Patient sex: F
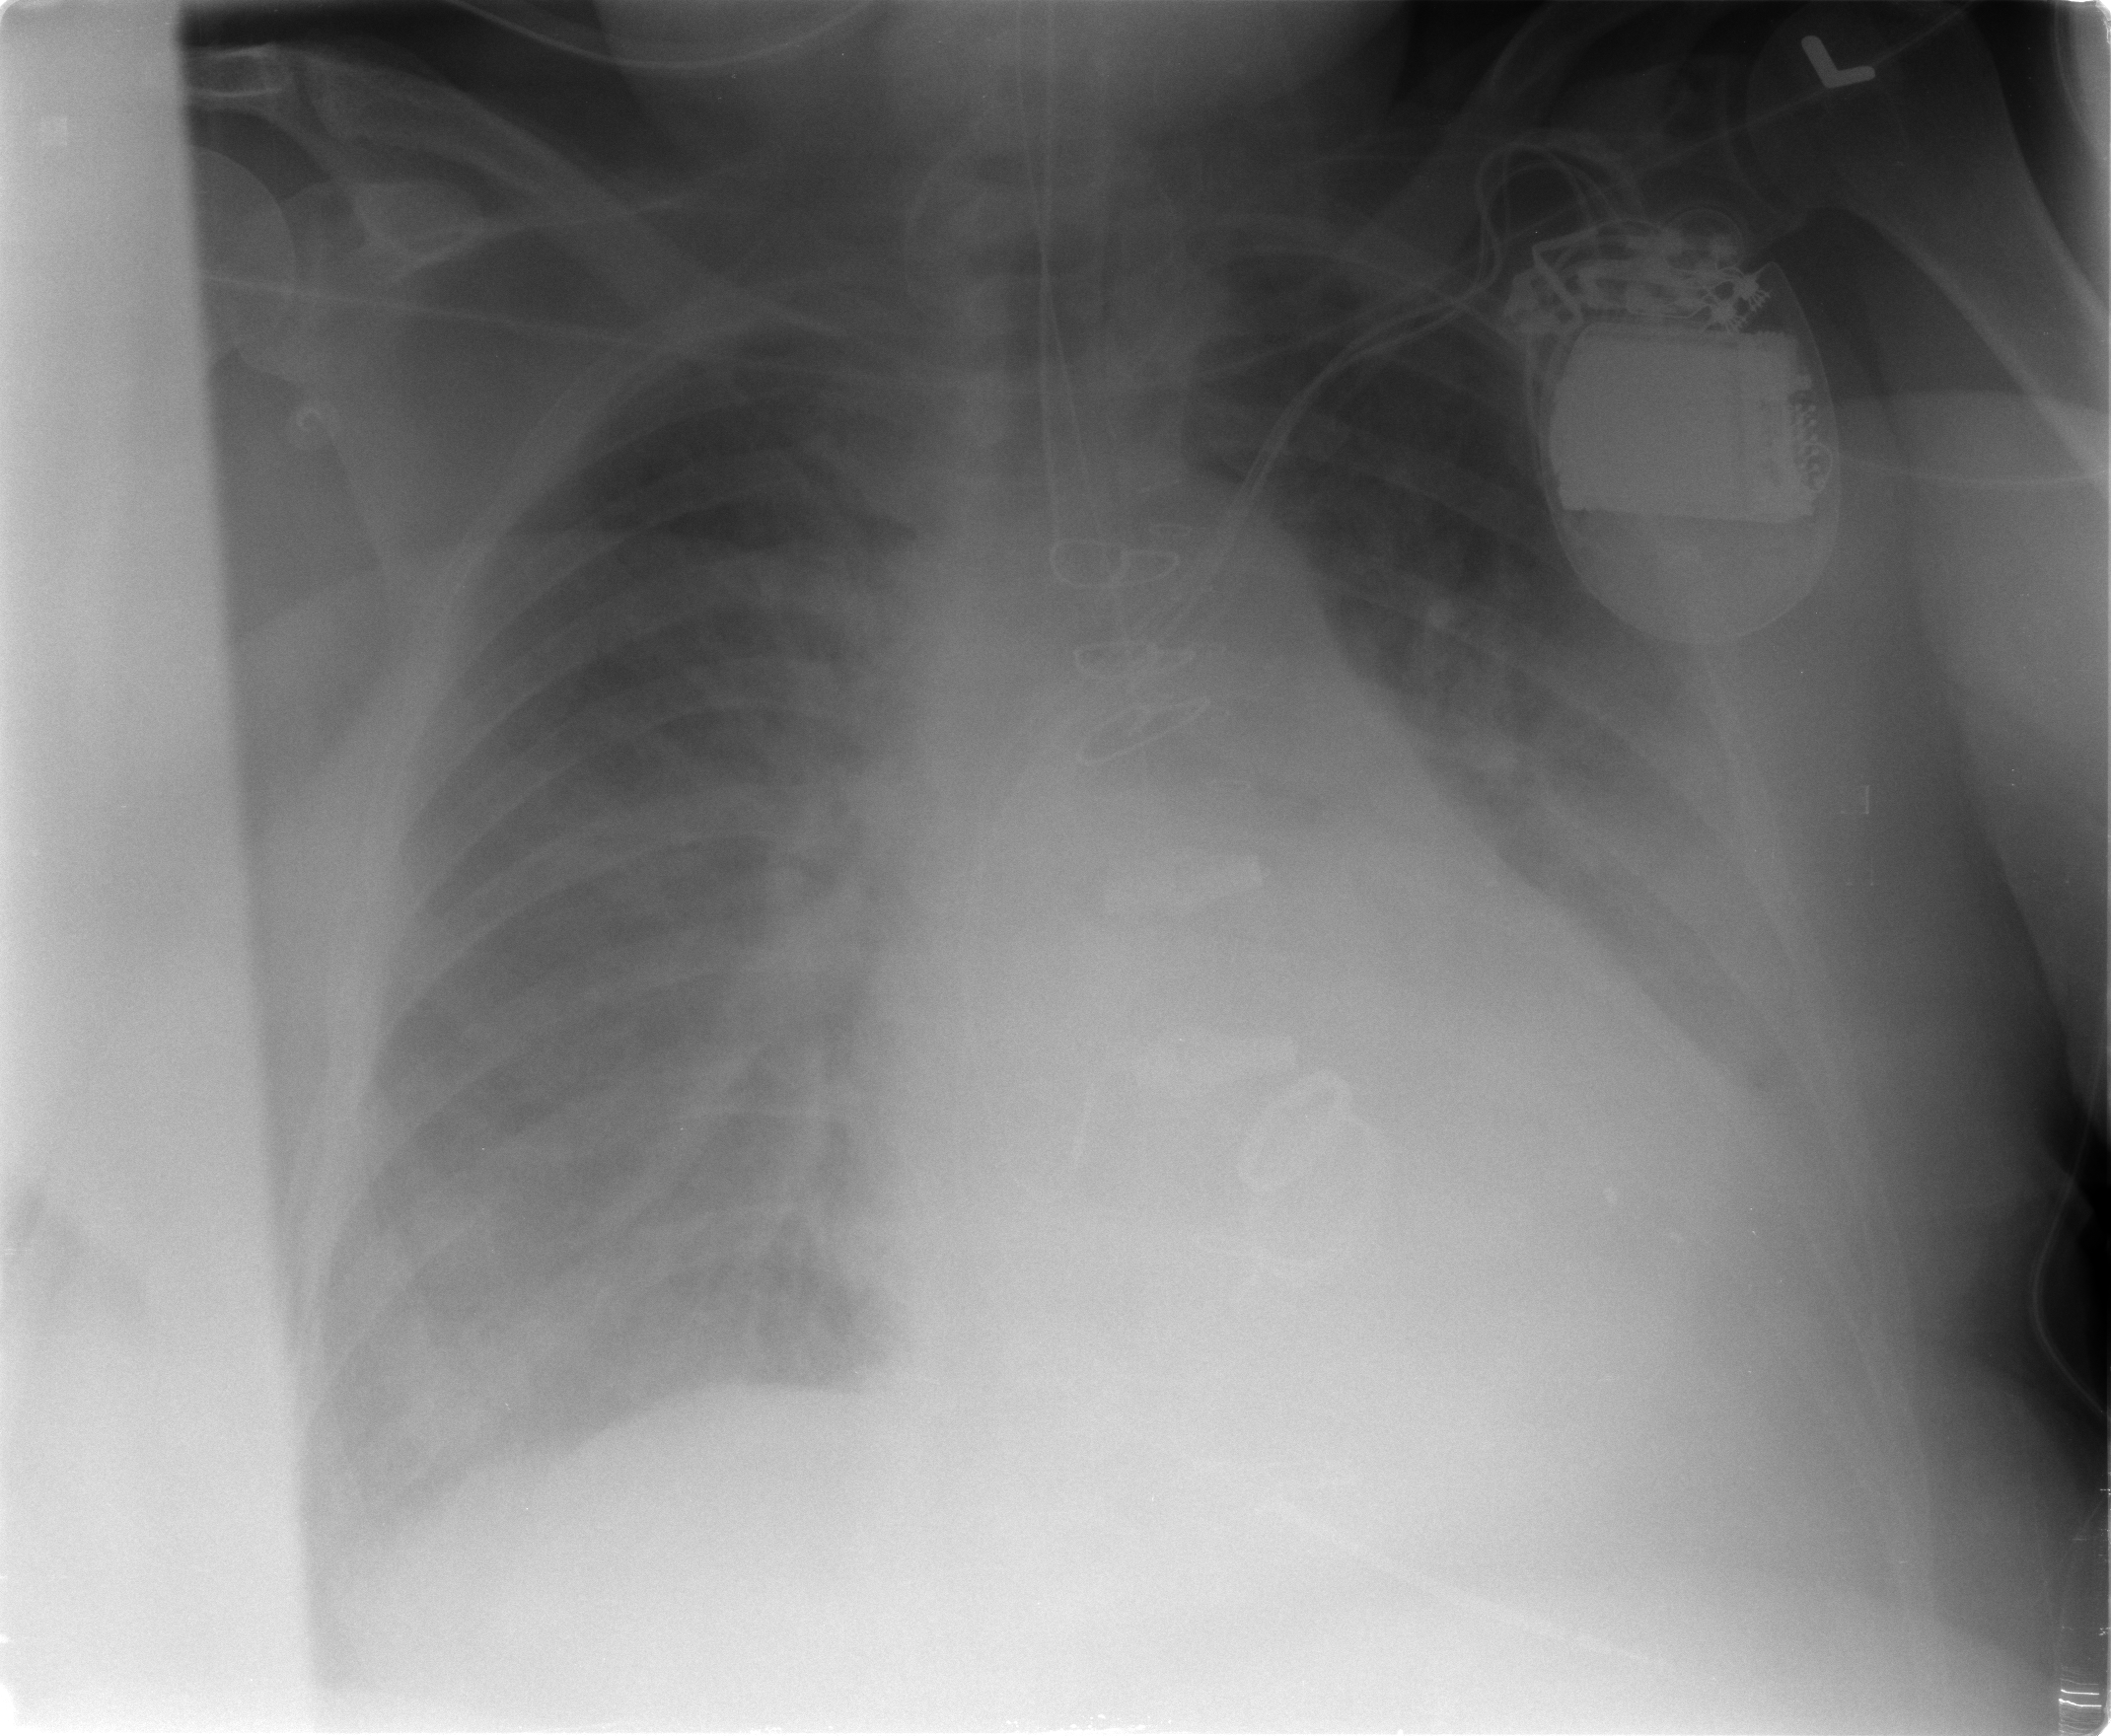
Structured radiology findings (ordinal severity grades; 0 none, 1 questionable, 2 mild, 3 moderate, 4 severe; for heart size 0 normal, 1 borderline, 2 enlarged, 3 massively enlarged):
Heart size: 2
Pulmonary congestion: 2
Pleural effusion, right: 2
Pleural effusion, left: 2
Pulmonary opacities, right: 2
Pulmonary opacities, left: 2
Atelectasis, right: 2
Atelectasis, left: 2